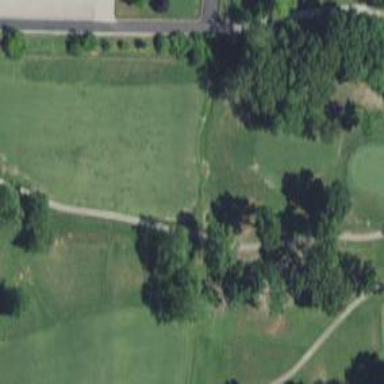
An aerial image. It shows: Golf hole.